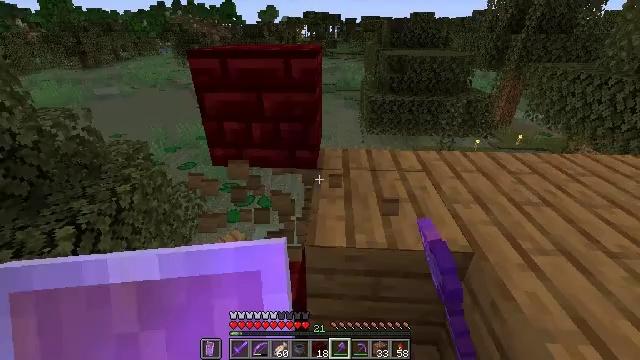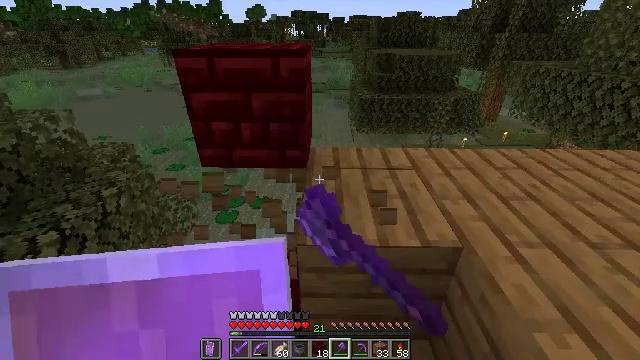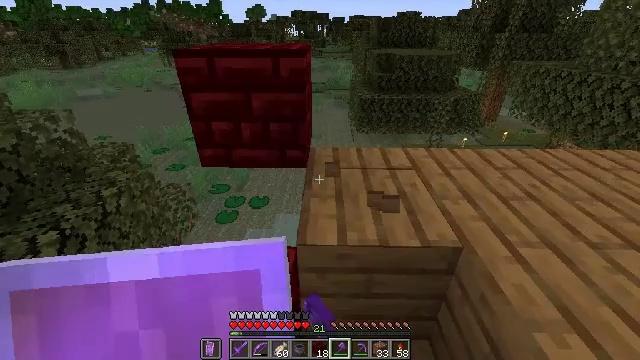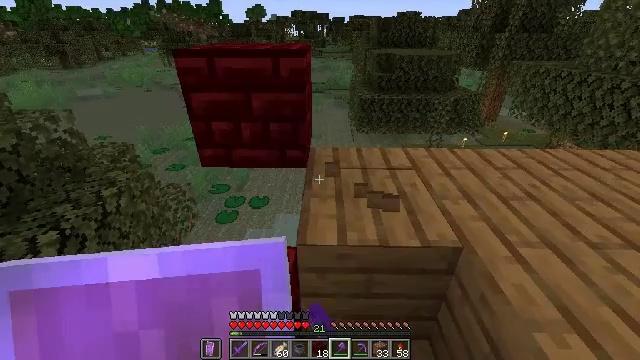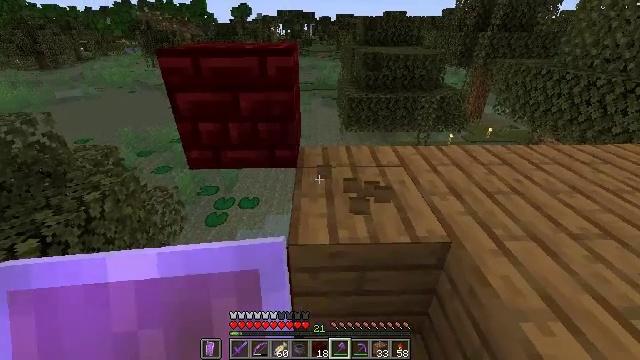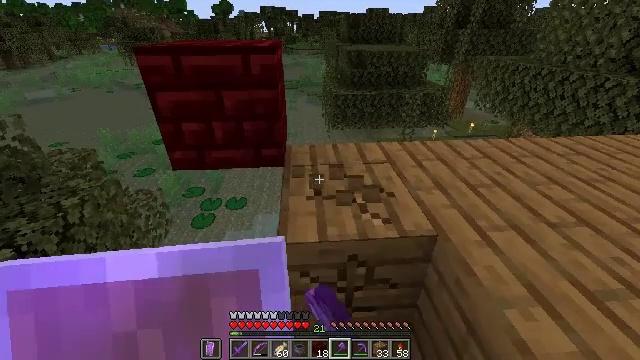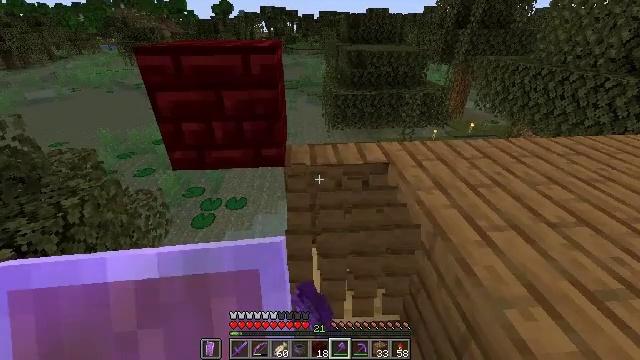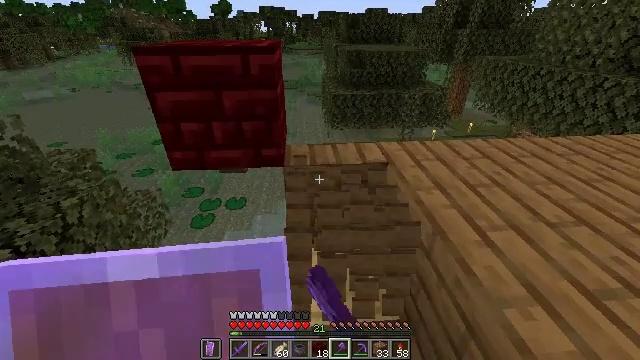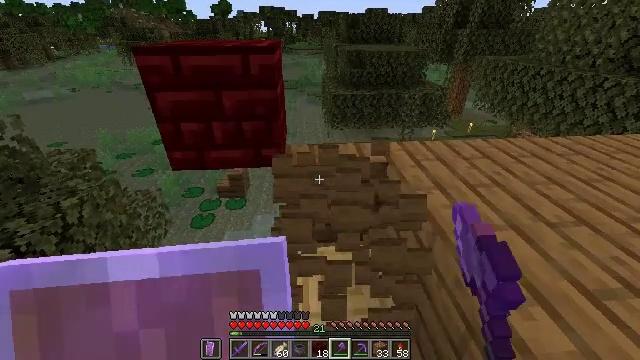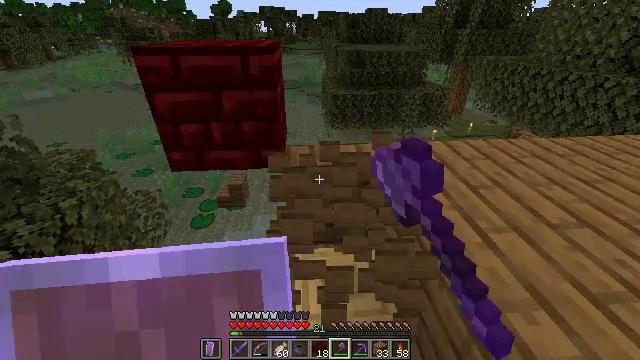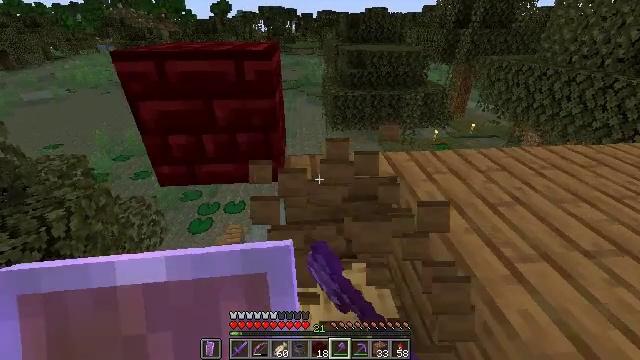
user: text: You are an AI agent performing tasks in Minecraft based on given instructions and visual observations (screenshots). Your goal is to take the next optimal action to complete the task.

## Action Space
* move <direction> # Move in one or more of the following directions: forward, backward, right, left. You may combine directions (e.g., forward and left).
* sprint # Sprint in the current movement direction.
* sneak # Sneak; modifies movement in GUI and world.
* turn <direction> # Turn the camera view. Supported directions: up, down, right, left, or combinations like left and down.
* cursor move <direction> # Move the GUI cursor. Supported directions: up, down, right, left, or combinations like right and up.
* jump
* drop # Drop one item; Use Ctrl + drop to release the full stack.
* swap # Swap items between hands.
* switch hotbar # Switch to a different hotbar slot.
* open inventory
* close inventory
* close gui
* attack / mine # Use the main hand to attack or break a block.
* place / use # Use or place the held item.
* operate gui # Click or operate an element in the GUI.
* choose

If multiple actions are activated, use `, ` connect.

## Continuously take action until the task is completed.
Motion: motion action
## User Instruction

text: Mine spruce planks to gather materials.
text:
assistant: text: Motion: turn right, attack / mine
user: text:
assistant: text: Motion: attack / mine
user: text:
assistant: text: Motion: attack / mine
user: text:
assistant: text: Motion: turn right, attack / mine
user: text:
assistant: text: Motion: turn right, attack / mine
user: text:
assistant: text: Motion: attack / mine
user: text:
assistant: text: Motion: attack / mine
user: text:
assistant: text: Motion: attack / mine
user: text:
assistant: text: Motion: move forward, attack / mine
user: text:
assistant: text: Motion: move forward, attack / mine
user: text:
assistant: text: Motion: attack / mine